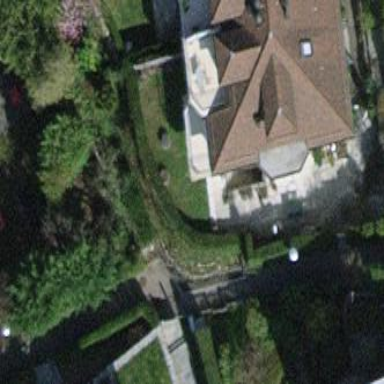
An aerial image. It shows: Building with hipped roof.